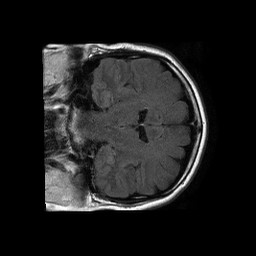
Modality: FLAIR
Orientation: coronal
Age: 54
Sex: male
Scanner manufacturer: philips
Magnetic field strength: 1.5 T
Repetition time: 6.24 s
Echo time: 0.12 s